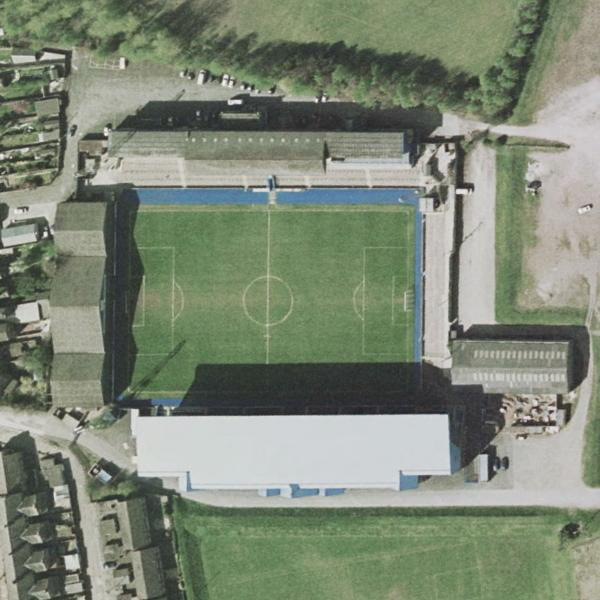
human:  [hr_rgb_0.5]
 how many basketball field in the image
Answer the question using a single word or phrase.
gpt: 1